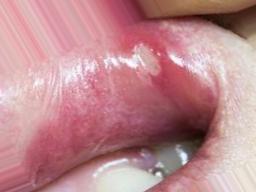
Condition: Mouth Ulcer